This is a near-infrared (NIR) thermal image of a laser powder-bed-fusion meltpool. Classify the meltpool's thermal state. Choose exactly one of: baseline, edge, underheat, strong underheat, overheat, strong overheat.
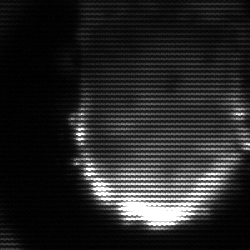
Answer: baseline